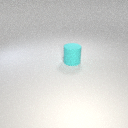
large cyan rubber cylinder